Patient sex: M
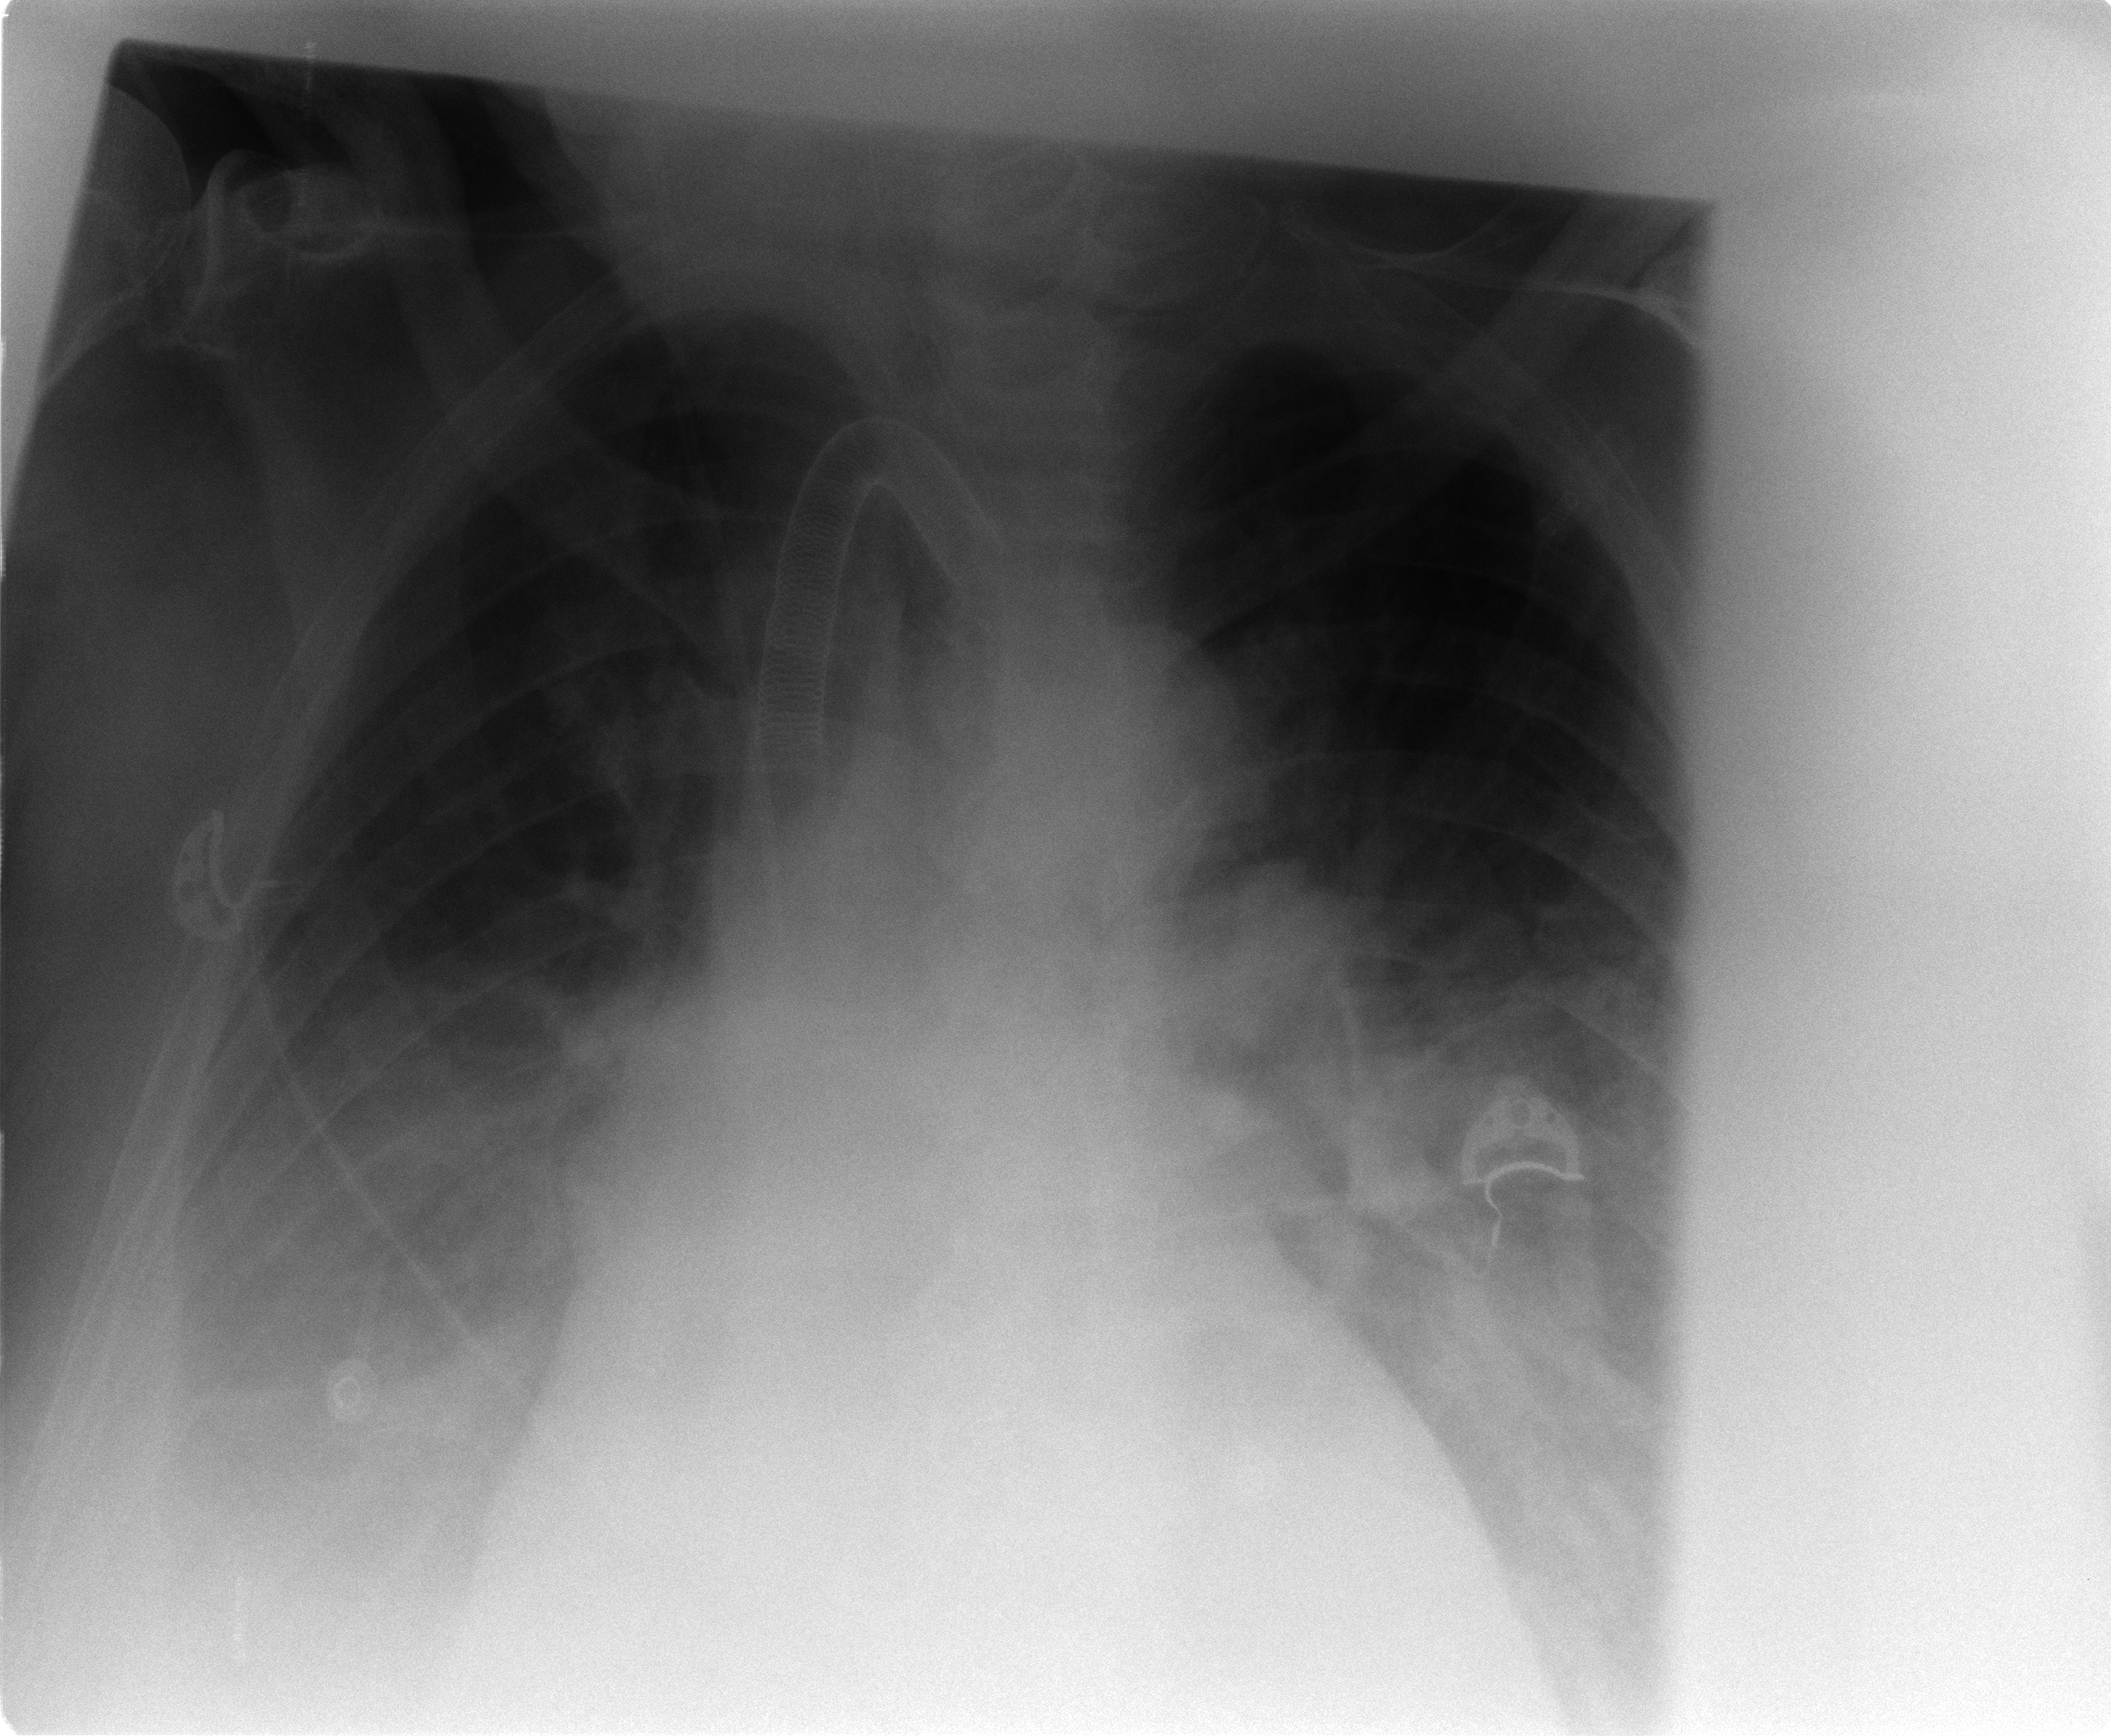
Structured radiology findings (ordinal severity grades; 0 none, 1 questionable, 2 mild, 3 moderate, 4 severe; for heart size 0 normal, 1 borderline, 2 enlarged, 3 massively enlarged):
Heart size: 2
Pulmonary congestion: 2
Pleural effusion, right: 3
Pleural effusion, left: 2
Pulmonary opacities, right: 2
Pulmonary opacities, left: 2
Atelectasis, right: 2
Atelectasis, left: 0